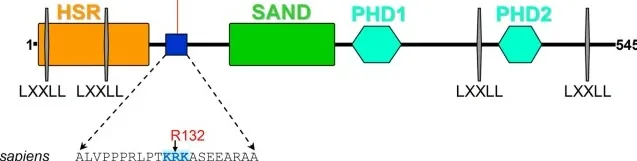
Aire protein analysis representation. Schematic representation of Aire protein is shown along with the protein sequence alignment of the region surrounding the site of the p. R132S amino acid replacement among vertebrates. The functional nuclear localization signal (NLS) is highlighted.
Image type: chart (chart)